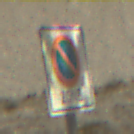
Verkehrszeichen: BeginnEingeschraenktesHalteverbotZone
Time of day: Midday
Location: Outdoor (Beach)
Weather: PartlyCloudy
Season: NotSpecified
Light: Natural